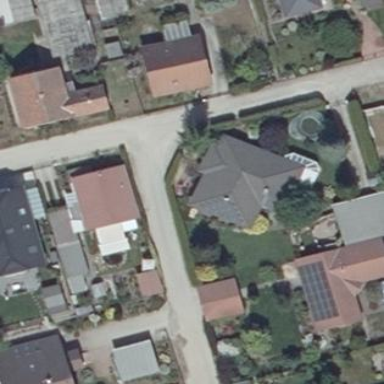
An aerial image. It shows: Simple house.